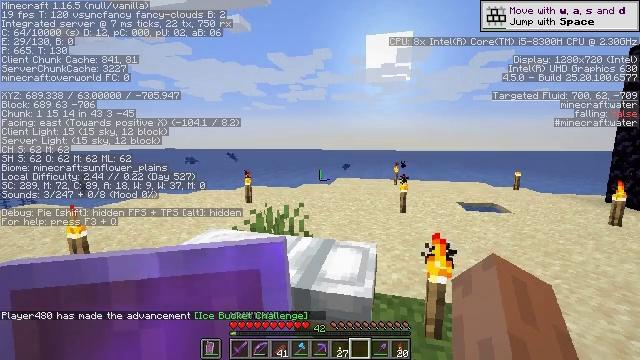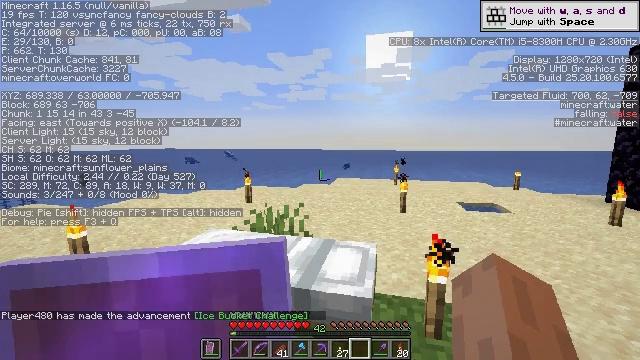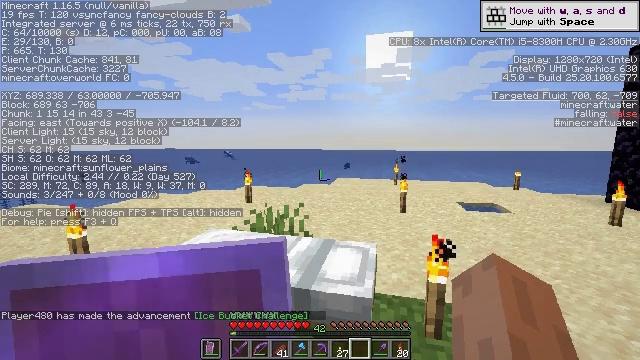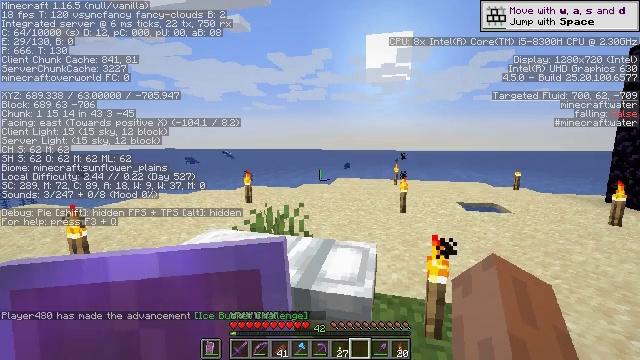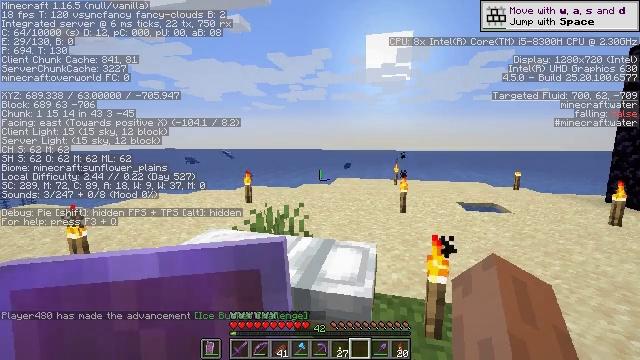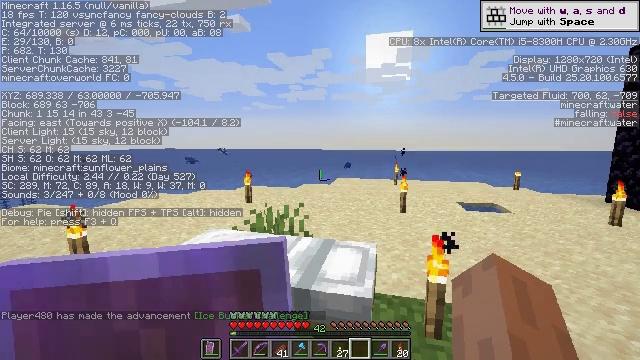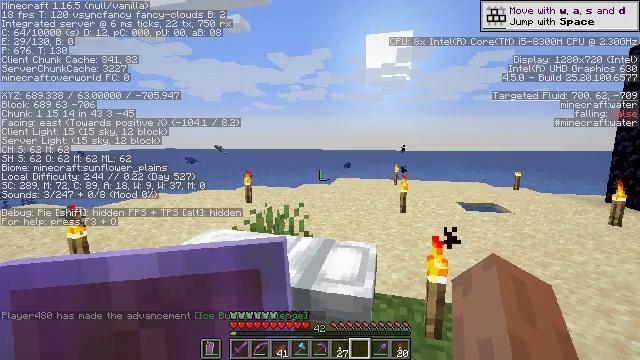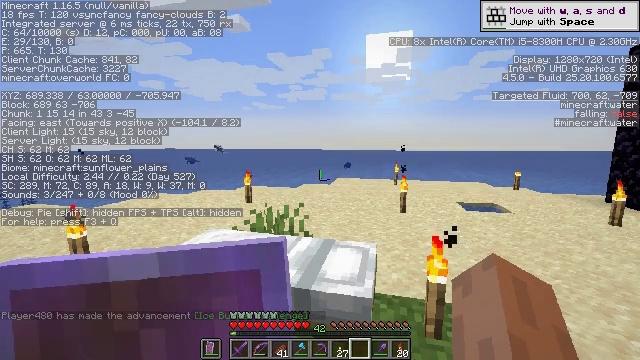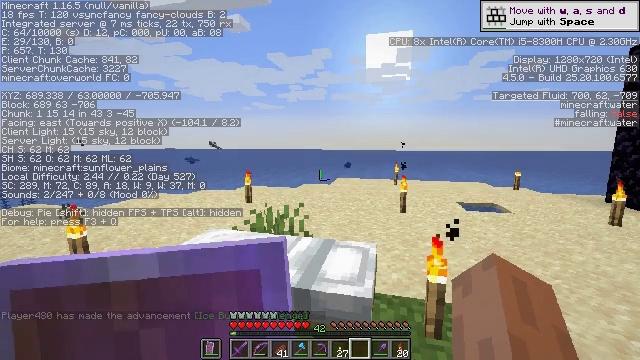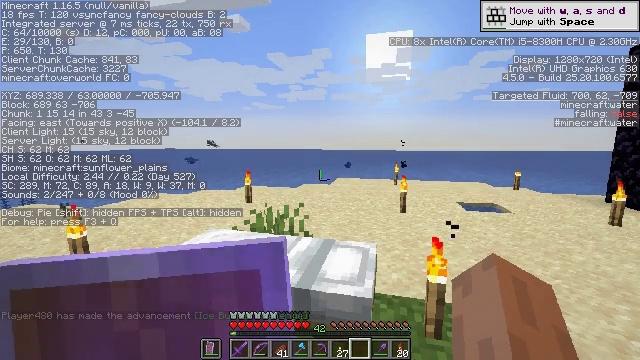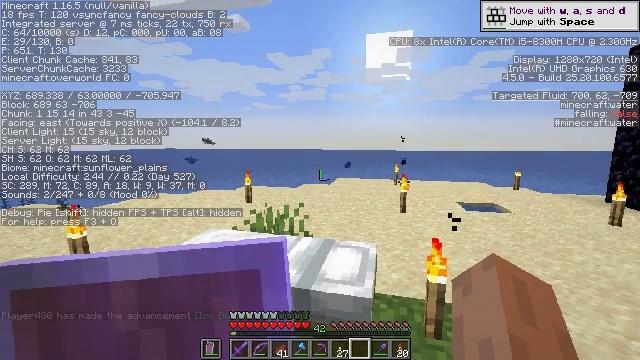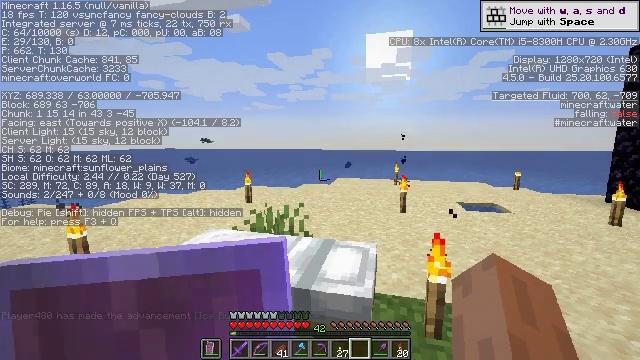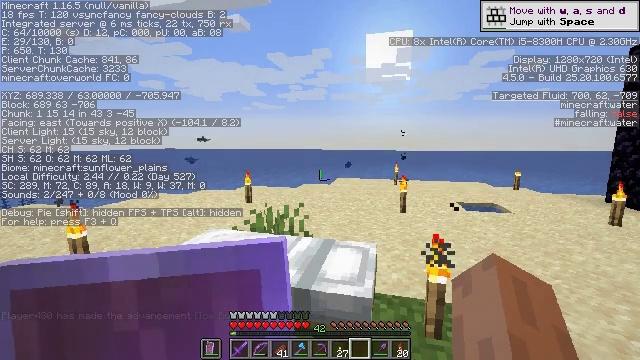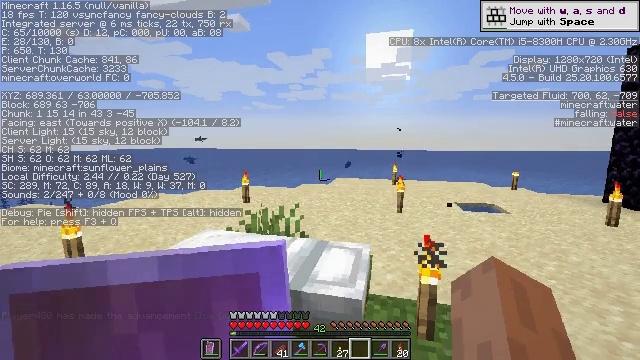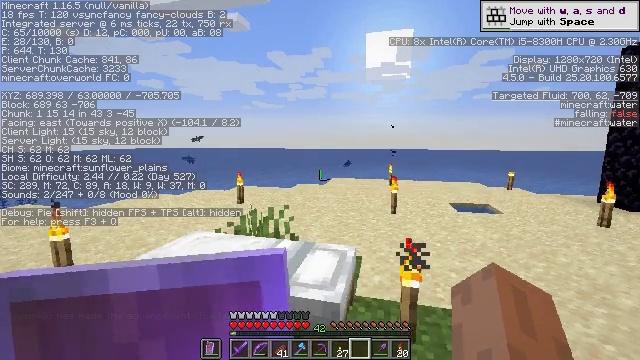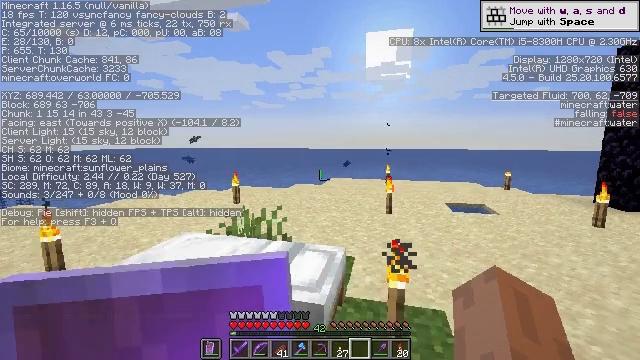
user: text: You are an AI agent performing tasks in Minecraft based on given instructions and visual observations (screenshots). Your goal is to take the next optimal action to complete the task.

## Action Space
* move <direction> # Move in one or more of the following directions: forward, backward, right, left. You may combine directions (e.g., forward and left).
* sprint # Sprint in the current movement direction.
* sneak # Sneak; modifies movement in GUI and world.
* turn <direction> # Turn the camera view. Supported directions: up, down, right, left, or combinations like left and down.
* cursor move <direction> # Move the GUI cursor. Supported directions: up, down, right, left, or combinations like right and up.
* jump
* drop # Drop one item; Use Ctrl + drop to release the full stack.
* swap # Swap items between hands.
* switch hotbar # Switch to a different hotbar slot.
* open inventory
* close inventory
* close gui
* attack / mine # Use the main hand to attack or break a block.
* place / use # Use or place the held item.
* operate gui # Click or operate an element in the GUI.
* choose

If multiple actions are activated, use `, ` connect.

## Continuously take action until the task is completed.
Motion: motion action
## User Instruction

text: Mine the obsidian block.
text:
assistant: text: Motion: no_op
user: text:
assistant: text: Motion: no_op
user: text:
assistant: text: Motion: no_op
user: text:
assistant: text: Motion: no_op
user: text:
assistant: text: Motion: no_op
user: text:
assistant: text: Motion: no_op
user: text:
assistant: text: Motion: no_op
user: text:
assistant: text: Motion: no_op
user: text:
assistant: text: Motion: no_op
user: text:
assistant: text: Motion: no_op
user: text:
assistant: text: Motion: no_op
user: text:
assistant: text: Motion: no_op
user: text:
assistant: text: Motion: move right
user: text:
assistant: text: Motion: move right
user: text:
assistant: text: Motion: move right
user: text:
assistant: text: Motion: move right
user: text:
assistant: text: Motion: move right
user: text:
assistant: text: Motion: move right
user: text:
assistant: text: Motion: move forward and move right
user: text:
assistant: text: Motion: move forward and move right
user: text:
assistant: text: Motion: move forward and move right
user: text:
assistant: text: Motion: move forward
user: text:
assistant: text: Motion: move forward
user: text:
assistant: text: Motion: move forward
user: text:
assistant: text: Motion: move forward
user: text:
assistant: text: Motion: move forward
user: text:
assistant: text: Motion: move forward
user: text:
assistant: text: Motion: move forward
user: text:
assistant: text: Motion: move forward
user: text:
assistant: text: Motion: move forward